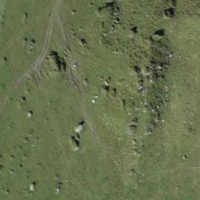
EUNIS habitat code: 23
Species observed at this site:
Circus aeruginosus
Anthus trivialis
Oenanthe oenanthe
Linaria cannabina
Cuculus canorus
Anthus spinoletta
Phoenicurus ochruros
Corvus corax
Falco tinnunculus
Ptyonoprogne rupestris
Periparus ater